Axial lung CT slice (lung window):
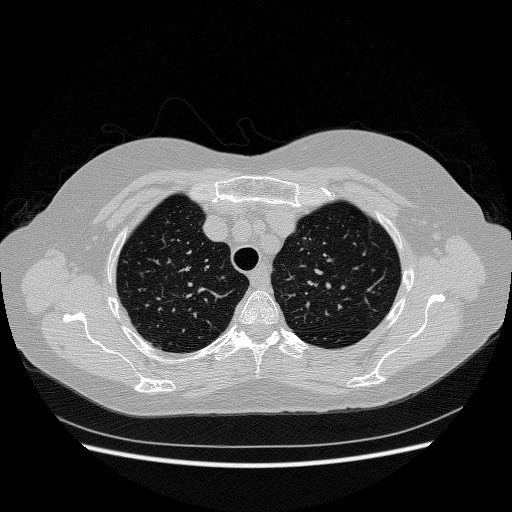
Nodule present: no